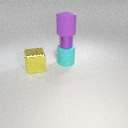
large purple rubber cylinder above small purple metal cylinder